Question: Is it possible to customize the default alert message when the iPhone wants to use users current location. I want to change not only the text but also the default blue screen alert view. Is it possible ?

Thanks.
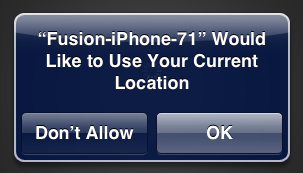
Answer: Not possible. From <URL>,
> Important: In addition to hardware not being available, the user has
the option of denying an application's access to location service
data. During its initial uses by an application, the Core Location
framework prompts the user to confirm that using the location service
is acceptable. If the user denies the request, the CLLocationManager
object reports an appropriate error to its delegate during future
requests. You can also check the application's explicit authorization
status using the authorizationStatus method.
The alert is prompted by Core location framework. We don't have any control over it.
EDIT : To add up, from <URL>
> That alert is shown in a standard fashion for all applications for
privacy reasons. The user's current location is sensitive
information, and we want to be sure that they give their informed
consent to any use of it on the device. The way that we do that is by
providing a clear, consistent mechanism for the user to give their
consent. If applications were allowed to or disable the
alert, then that consistency would be lost.
and the answerer is an Apple employee..